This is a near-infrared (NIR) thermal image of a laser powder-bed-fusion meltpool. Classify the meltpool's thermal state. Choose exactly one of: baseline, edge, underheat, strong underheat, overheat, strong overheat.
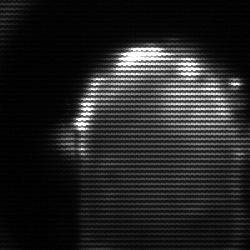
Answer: baseline